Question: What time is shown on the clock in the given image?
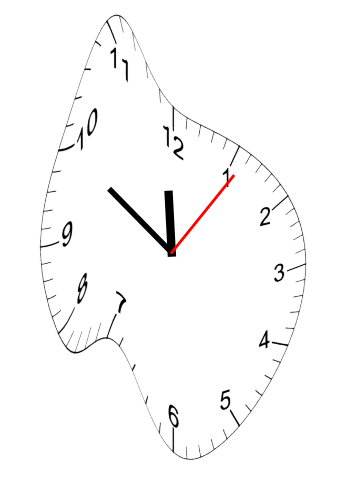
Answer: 11:50:06